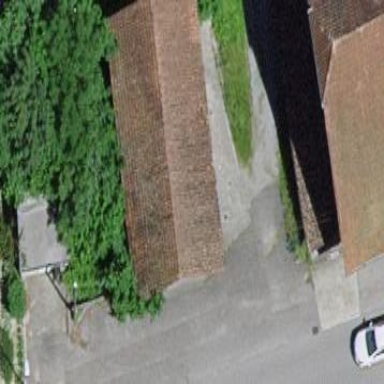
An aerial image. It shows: Barn.